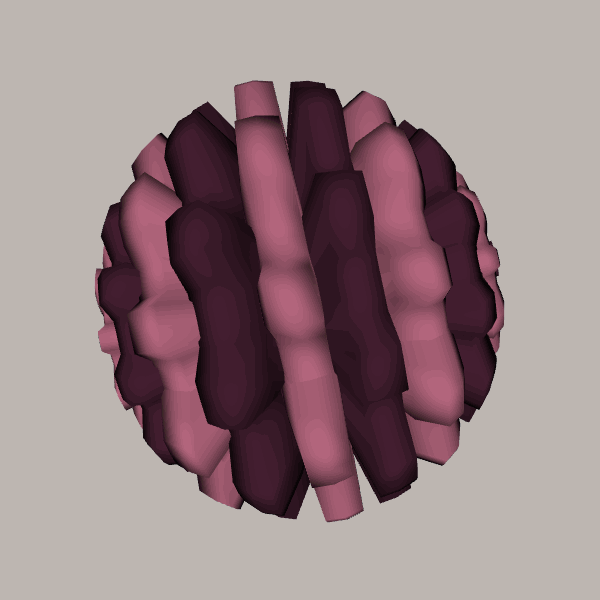
Background: light